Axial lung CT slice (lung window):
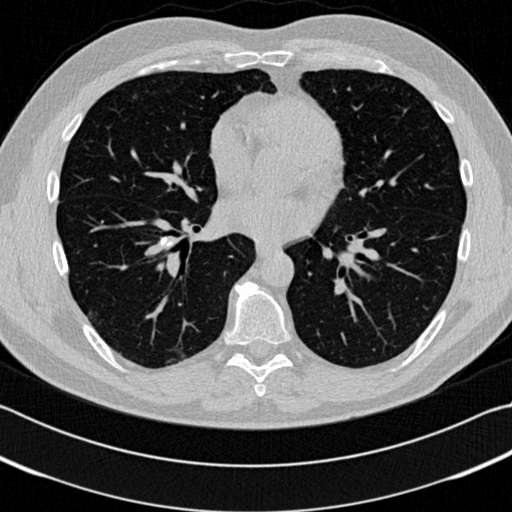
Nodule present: no